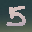
Label: 5